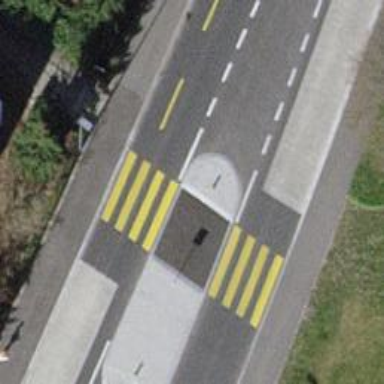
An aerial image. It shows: Uncontrolled zebra crossing with pedestrian island.